Chest X-ray:
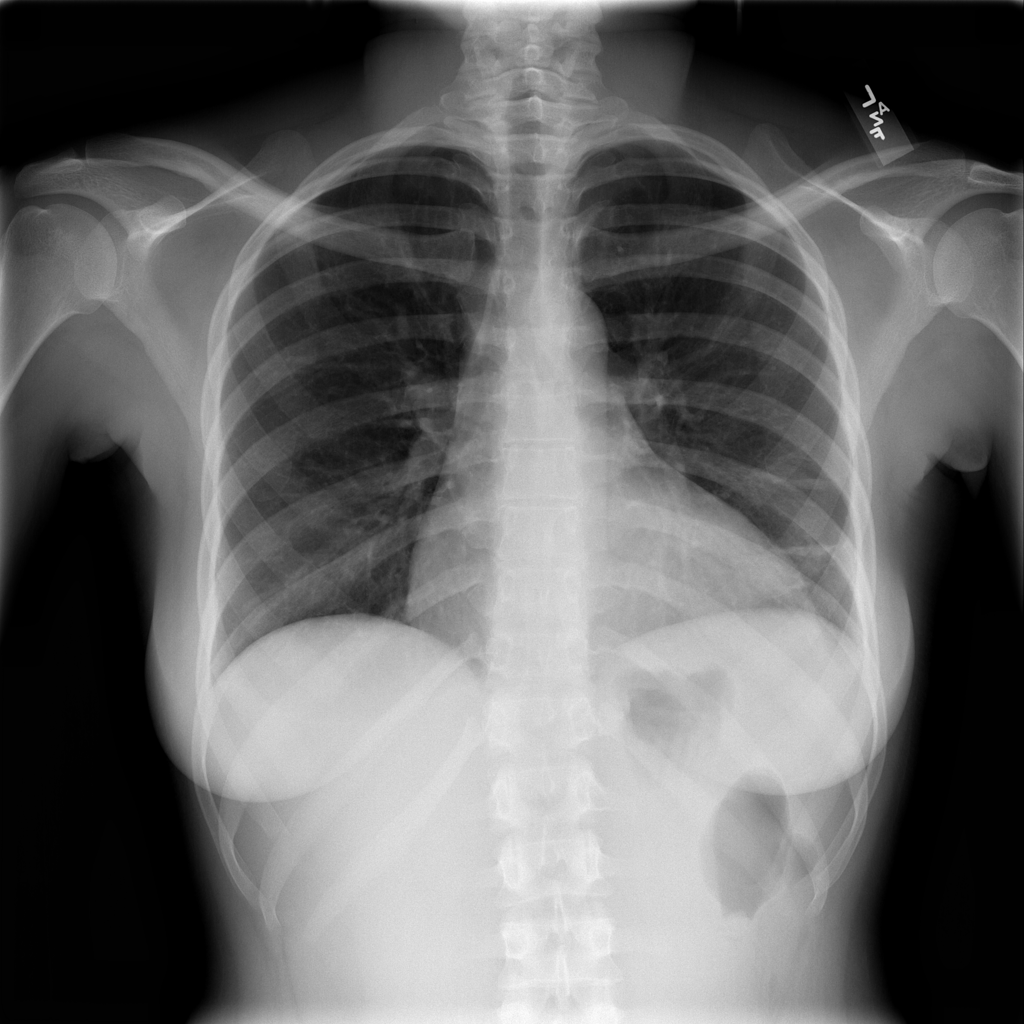
Findings: Fibrosis, Cardiomegaly
No abnormal finding: no